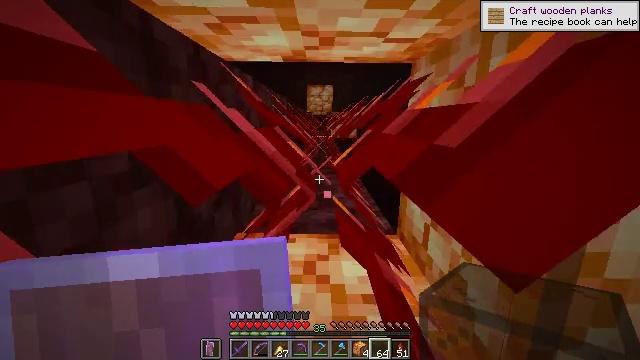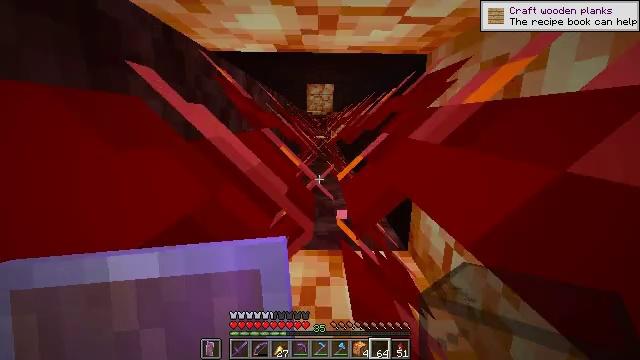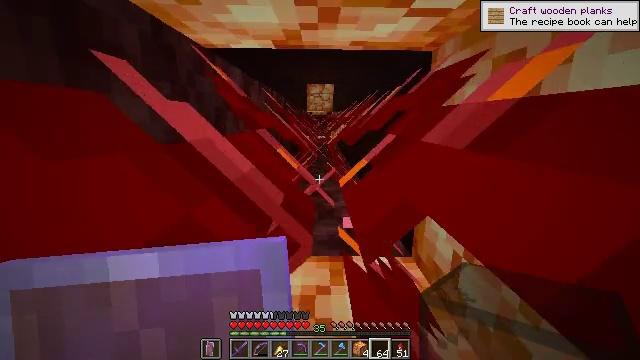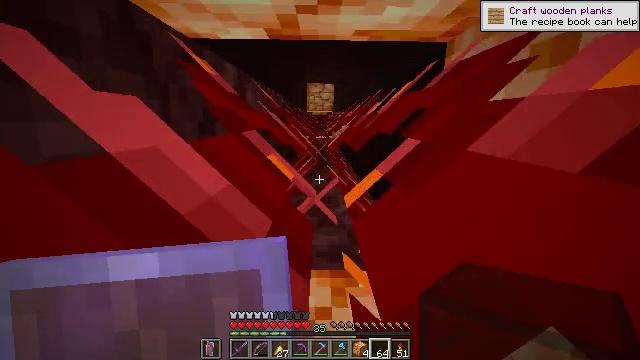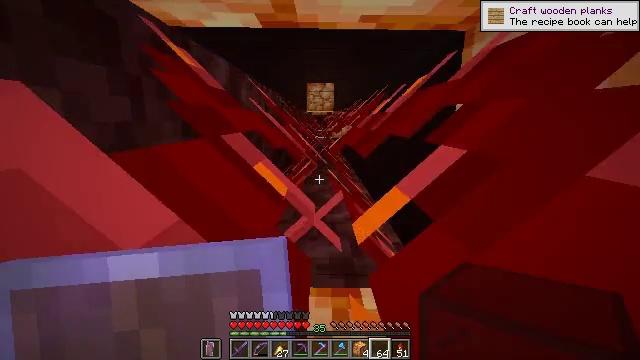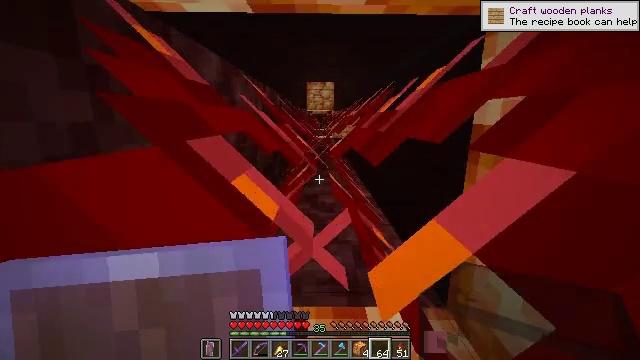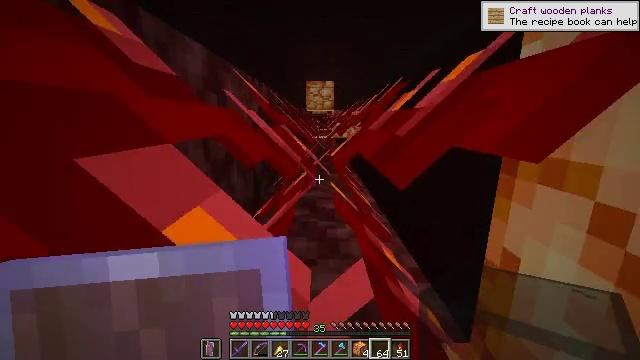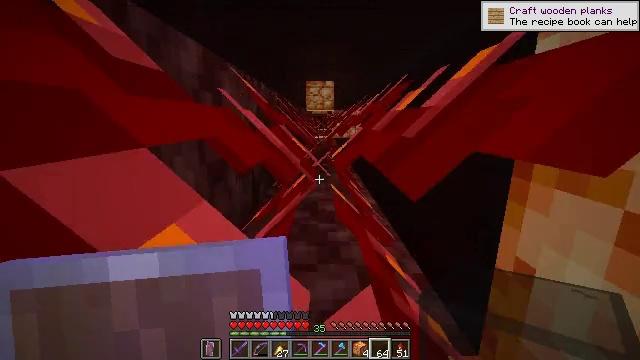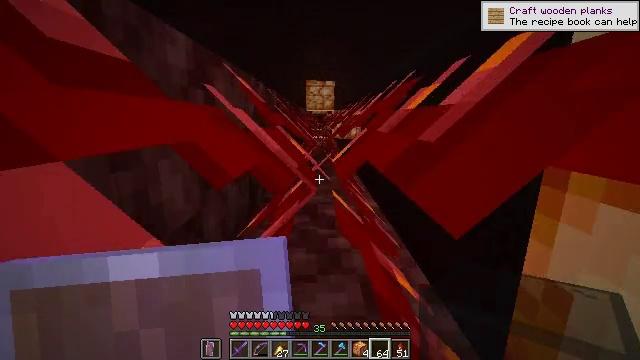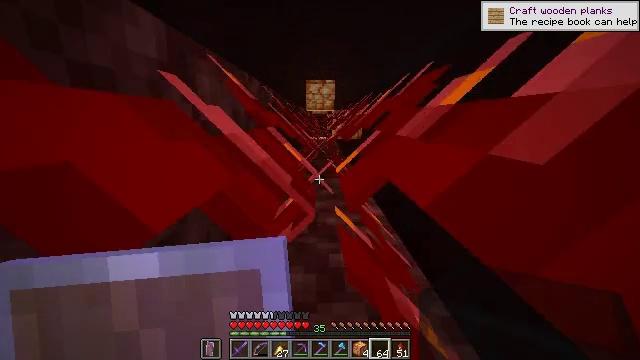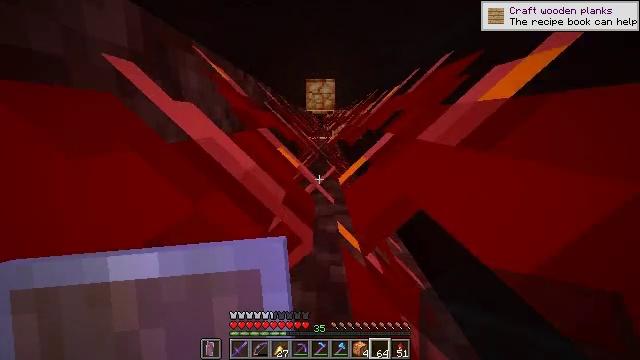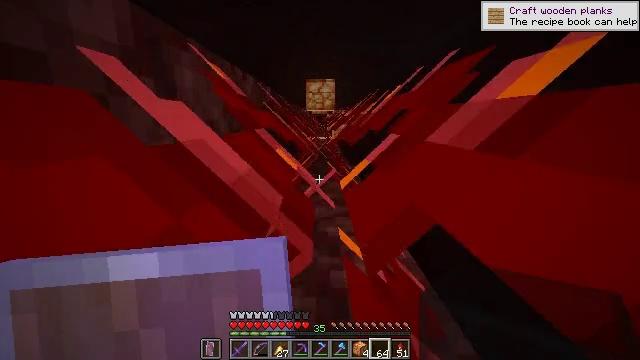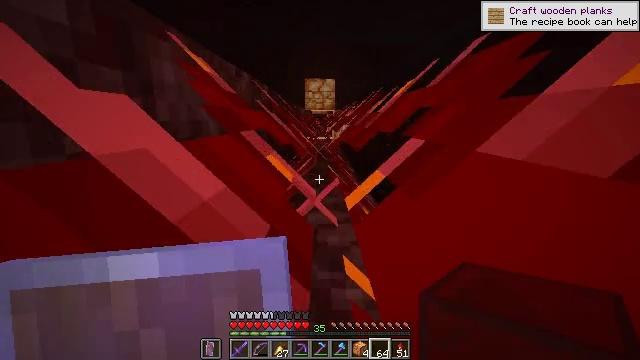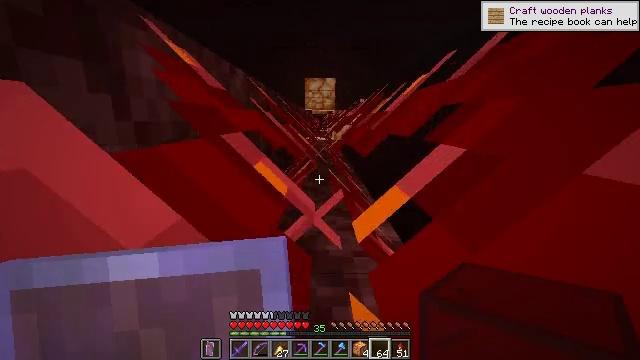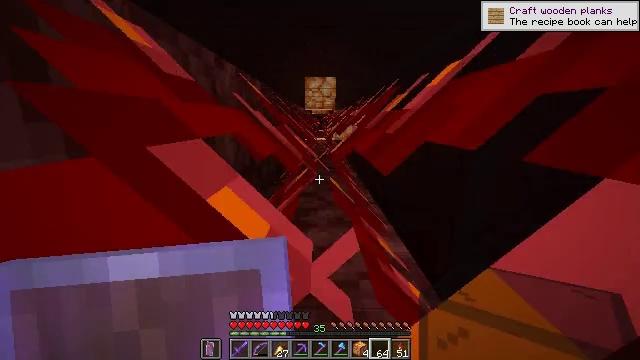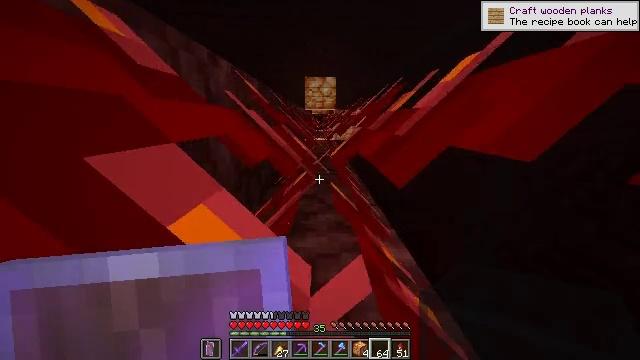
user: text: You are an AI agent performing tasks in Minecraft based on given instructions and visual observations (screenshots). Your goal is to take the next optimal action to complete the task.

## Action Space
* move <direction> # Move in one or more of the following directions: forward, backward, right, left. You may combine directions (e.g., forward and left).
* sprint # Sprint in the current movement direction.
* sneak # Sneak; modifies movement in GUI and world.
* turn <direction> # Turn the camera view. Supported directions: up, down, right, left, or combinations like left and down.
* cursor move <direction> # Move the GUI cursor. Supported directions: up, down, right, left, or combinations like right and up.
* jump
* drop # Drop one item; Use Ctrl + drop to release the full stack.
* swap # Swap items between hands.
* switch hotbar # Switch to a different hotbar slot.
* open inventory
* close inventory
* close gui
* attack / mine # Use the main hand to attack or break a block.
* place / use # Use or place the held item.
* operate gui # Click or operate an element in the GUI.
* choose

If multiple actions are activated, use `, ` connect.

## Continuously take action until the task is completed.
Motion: motion action
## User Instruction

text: Gather blackstone for crafting.
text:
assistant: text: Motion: jump
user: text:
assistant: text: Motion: jump
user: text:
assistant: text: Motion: jump
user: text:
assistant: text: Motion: jump
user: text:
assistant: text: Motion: jump
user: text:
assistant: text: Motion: jump
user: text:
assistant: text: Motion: jump
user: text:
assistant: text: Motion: jump
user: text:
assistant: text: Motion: jump
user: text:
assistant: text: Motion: jump
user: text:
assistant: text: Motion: jump
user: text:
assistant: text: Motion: jump
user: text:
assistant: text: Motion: jump
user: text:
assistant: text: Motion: jump
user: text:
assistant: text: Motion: jump
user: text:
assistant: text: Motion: jump
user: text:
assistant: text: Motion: jump
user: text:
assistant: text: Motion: jump
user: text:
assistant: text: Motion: jump
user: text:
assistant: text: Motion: jump
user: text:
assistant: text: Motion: jump
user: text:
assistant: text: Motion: jump
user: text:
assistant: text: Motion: jump
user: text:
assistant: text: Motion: jump
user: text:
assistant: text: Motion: jump
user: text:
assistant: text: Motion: jump
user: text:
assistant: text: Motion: jump
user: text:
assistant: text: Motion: jump
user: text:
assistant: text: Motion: jump
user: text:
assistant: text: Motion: jump